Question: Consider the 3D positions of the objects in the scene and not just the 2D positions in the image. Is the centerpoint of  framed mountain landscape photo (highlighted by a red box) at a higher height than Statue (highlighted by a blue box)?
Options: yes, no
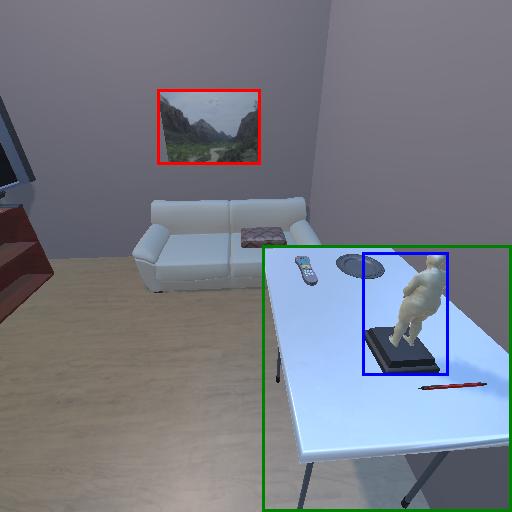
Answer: yes